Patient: sex F, age 57
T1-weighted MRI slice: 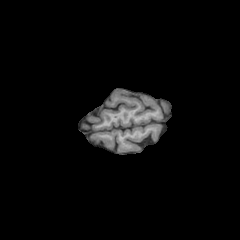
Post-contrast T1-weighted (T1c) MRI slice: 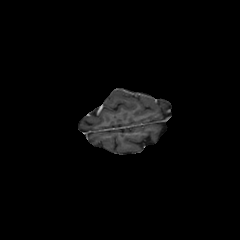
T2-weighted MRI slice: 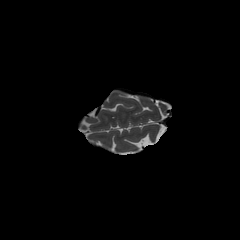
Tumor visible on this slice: no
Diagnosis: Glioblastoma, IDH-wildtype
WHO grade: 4